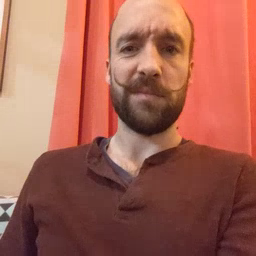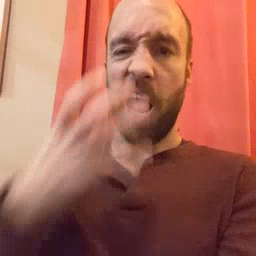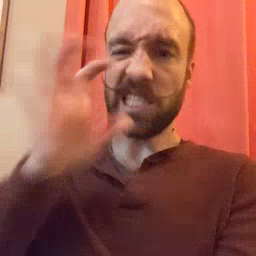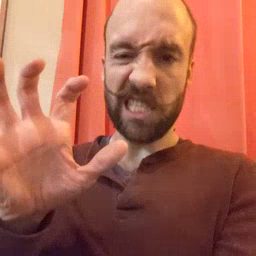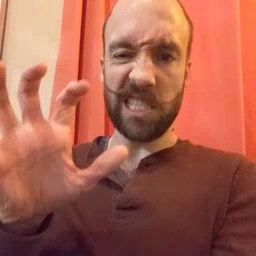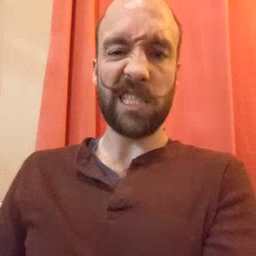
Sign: hot